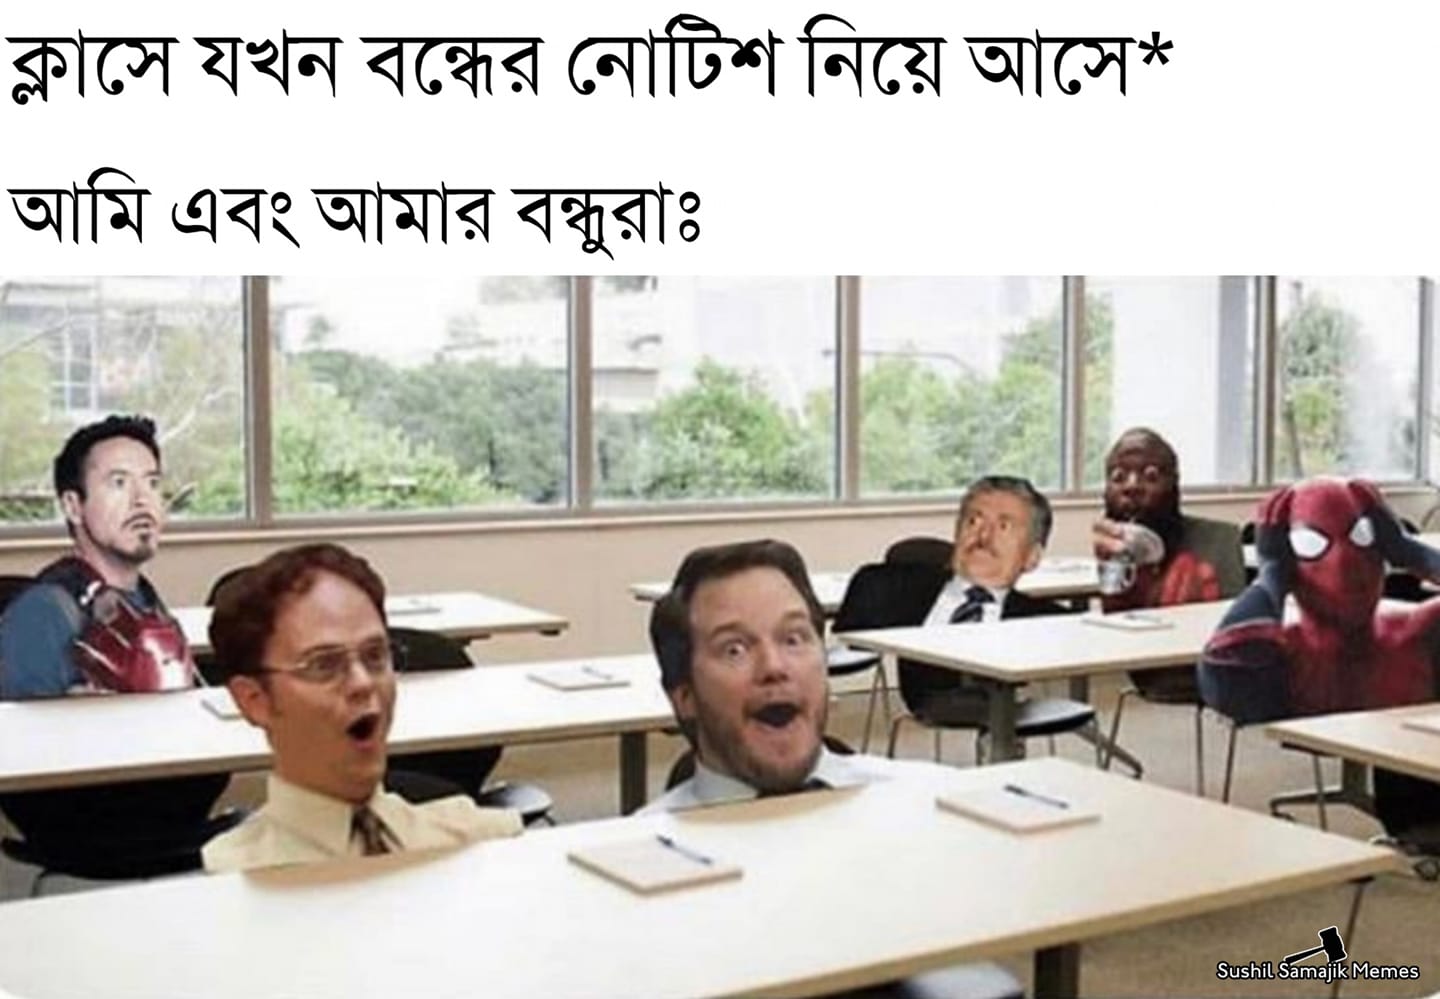
Caption: ক্লাসে যখন বন্ধের নোটিশ নিয়ে আসে*     আমি এবং আমার বন্ধুরাঃ
Label: non-hate